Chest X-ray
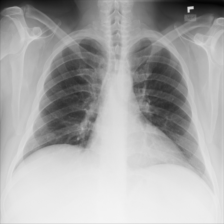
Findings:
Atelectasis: negative
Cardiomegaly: negative
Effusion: negative
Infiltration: negative
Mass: negative
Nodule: negative
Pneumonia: negative
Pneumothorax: negative
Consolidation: negative
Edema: negative
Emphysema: negative
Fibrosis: negative
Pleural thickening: negative
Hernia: negative